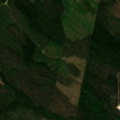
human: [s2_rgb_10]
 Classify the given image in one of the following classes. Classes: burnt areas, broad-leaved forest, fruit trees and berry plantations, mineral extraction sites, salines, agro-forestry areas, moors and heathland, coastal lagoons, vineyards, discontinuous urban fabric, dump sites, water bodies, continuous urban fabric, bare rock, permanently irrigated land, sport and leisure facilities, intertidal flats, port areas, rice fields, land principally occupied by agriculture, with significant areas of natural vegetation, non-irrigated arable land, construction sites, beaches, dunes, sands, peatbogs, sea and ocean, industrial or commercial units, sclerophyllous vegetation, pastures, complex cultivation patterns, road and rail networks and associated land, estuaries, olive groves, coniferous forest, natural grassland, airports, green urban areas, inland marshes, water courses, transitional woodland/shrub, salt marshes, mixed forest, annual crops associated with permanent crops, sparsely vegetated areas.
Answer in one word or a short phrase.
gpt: coniferous forest